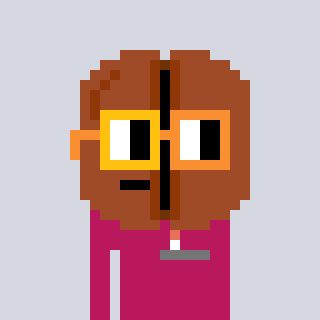
a pixel art character with square yellow and orange glasses, a coffeebean-shaped head and a darkpink-colored body on a cool background